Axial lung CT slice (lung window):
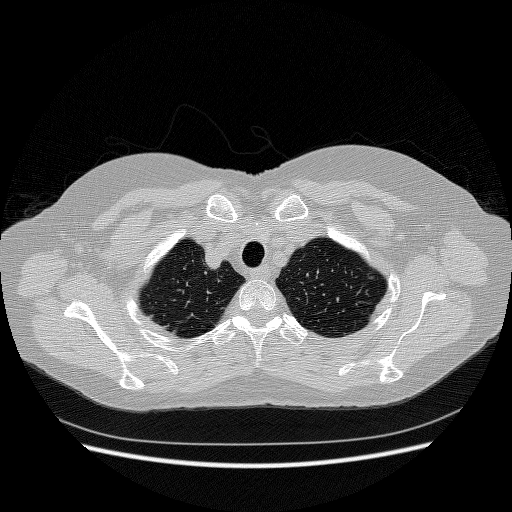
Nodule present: no